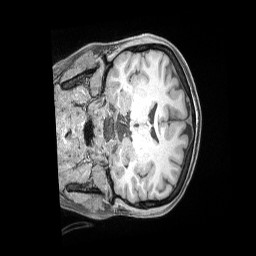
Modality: T1w
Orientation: coronal
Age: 37
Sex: female
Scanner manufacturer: siemens
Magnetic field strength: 3 T
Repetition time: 2 s
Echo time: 0.00211 s